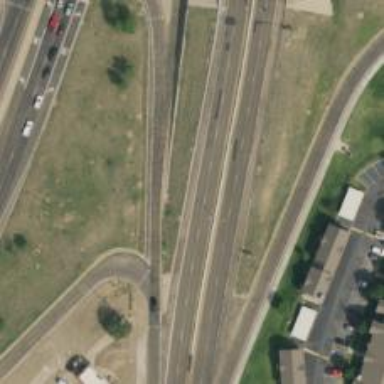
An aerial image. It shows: Secondary road that functions as expressway.